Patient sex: F
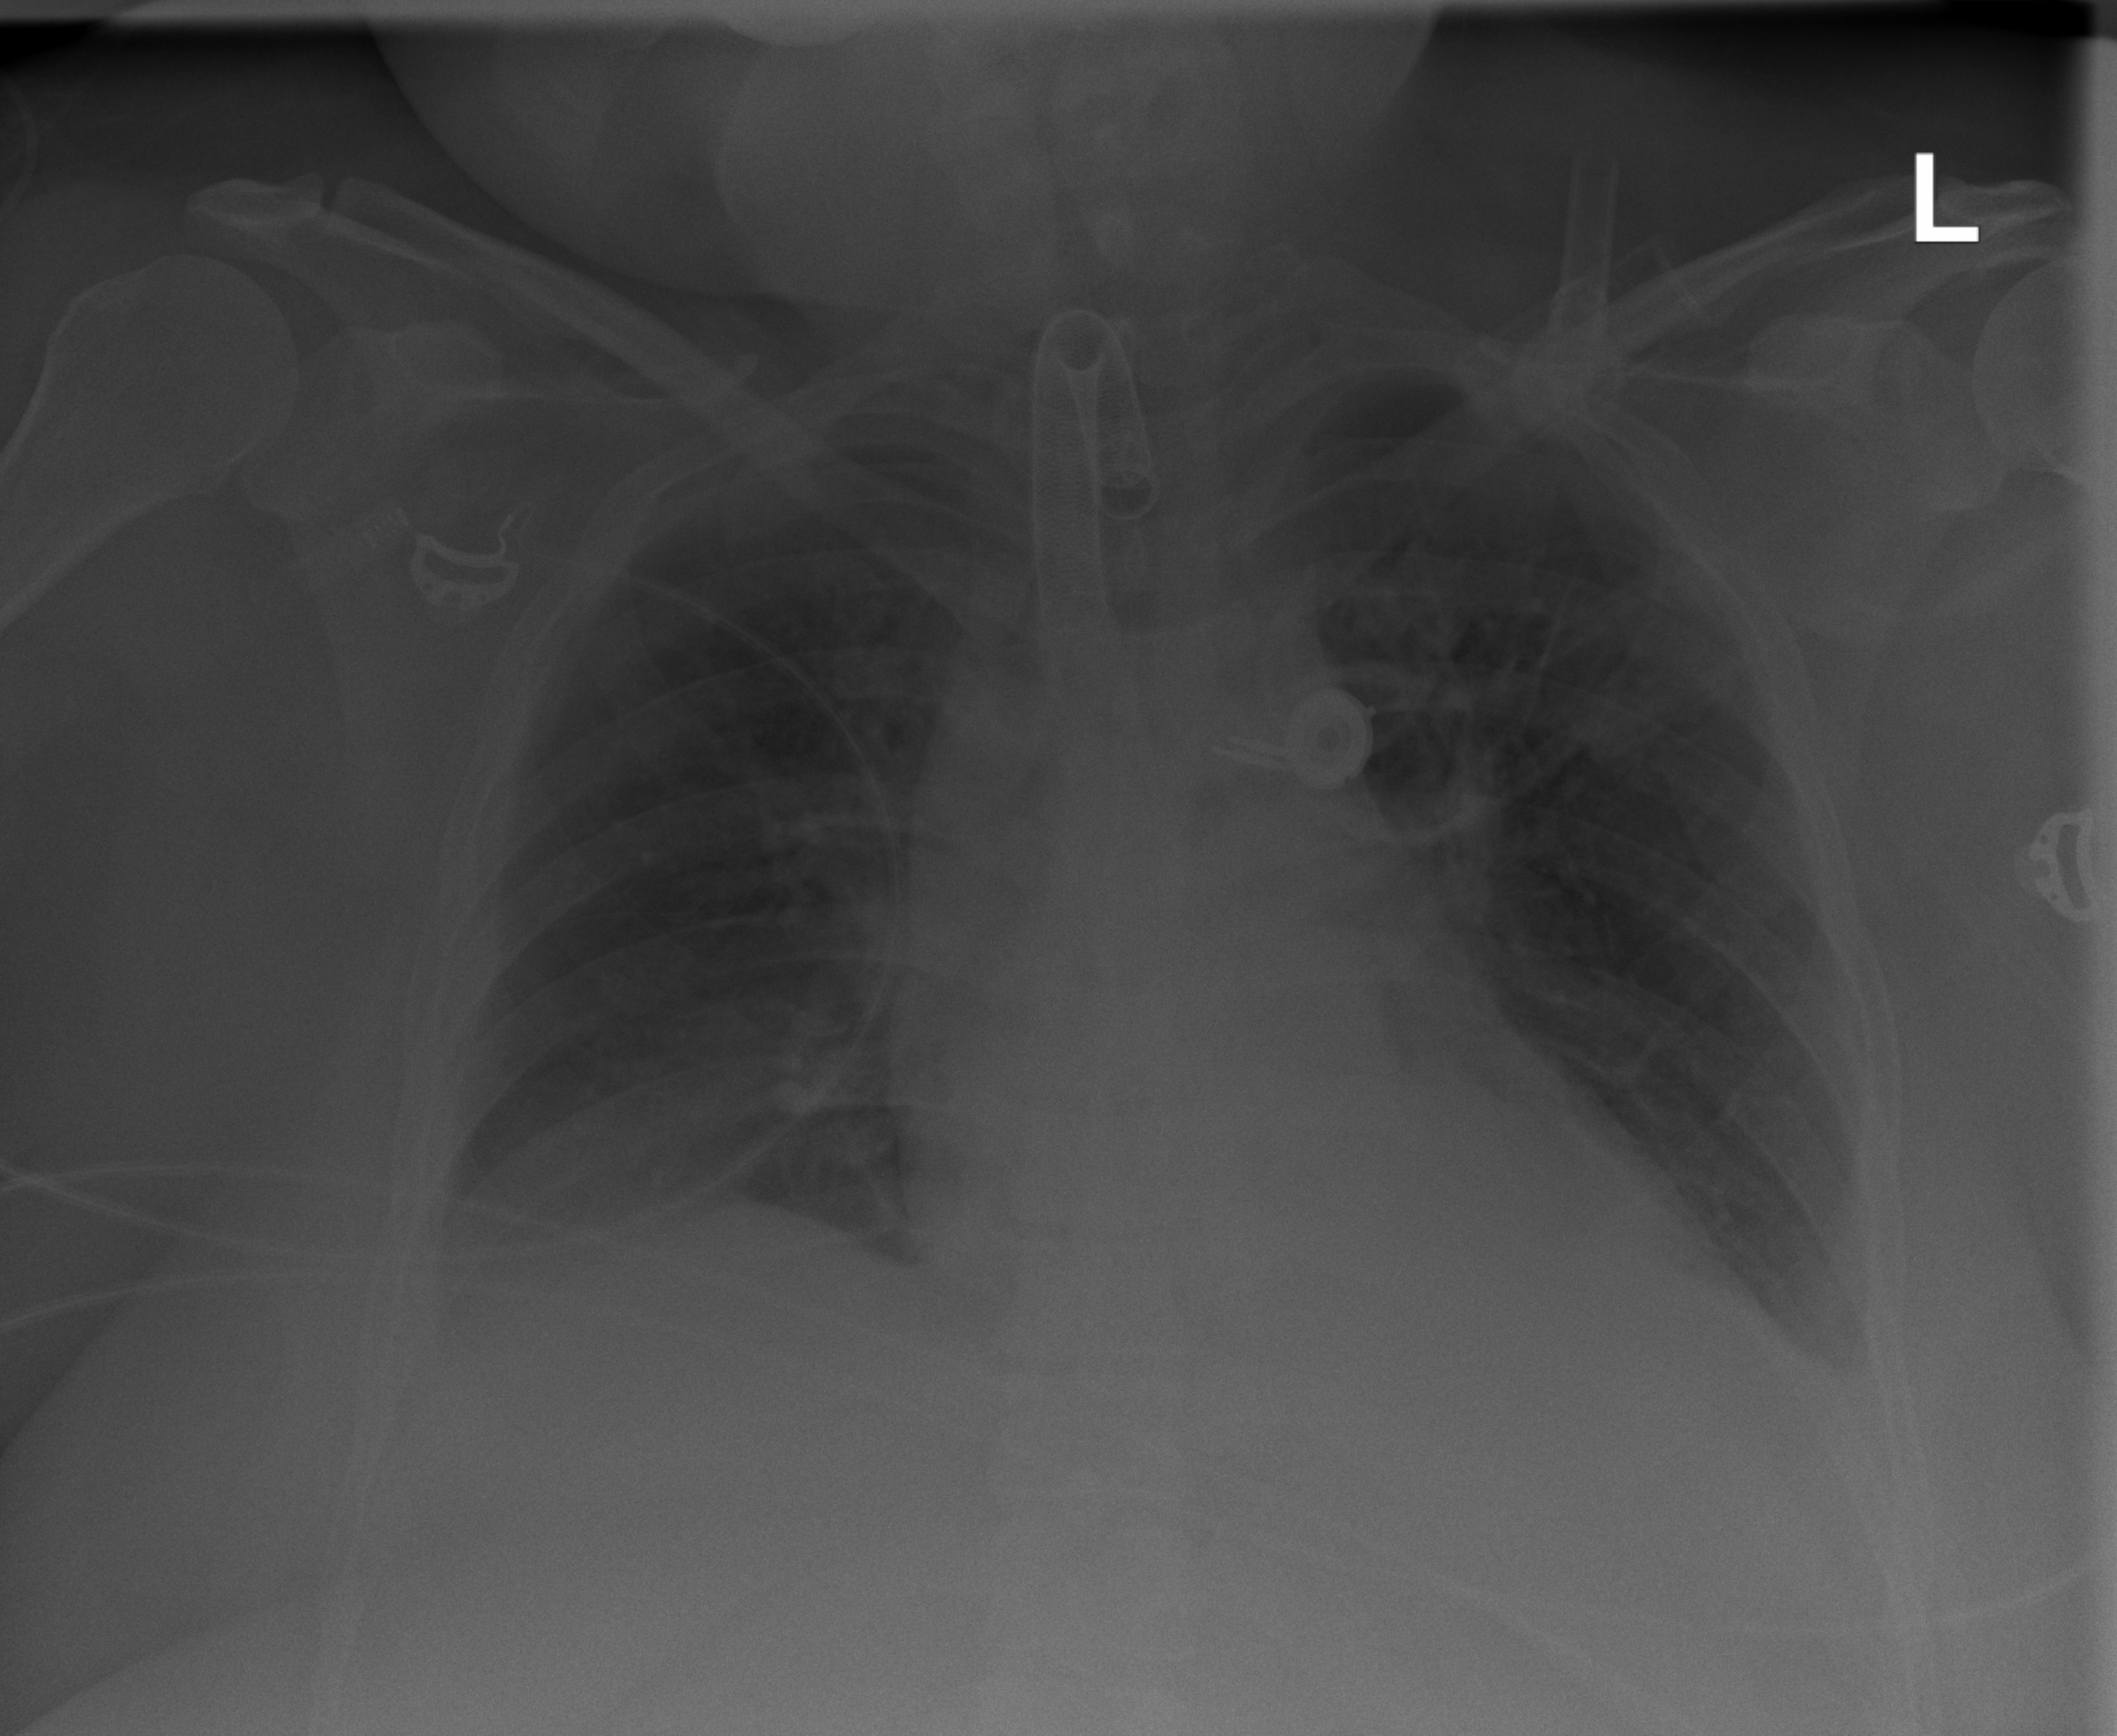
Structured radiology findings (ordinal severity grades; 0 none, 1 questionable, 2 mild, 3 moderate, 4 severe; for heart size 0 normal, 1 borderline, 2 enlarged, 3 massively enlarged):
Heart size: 1
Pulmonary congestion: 2
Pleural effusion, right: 2
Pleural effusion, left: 2
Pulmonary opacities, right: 2
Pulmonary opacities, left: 2
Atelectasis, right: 2
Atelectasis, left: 2